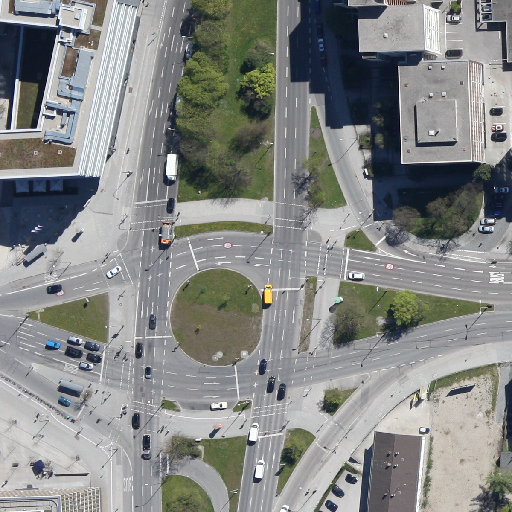
Referring expression: road